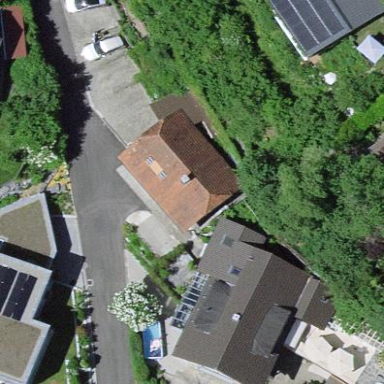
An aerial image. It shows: Garage.